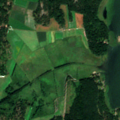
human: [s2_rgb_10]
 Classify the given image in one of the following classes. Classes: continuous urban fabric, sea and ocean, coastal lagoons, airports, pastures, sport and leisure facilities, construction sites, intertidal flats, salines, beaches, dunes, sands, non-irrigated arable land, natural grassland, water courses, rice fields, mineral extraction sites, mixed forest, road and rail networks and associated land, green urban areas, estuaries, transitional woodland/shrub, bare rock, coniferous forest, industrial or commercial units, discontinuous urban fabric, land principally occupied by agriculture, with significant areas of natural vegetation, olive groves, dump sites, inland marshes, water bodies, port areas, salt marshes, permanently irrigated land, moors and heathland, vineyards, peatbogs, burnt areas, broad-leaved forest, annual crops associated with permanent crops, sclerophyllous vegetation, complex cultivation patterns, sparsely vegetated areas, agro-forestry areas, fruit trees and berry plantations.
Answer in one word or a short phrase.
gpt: non-irrigated arable land, land principally occupied by agriculture, with significant areas of natural vegetation, coniferous forest, mixed forest, salt marshes, sea and ocean